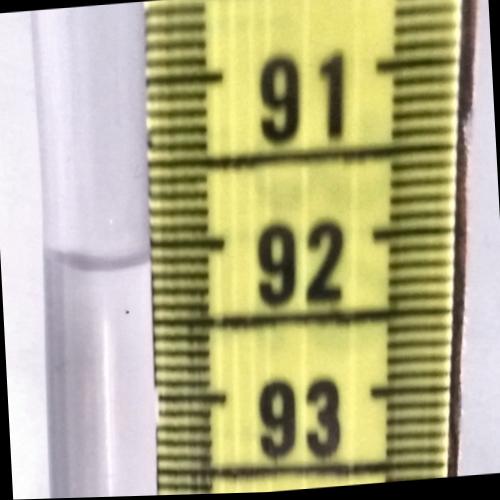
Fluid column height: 92.1 cm